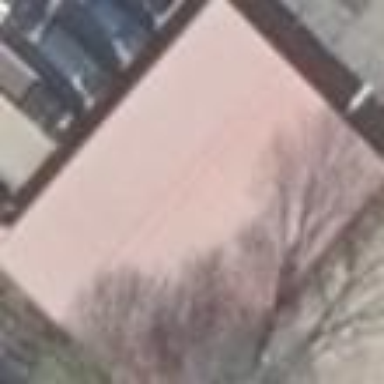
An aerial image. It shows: Commercial building with gabled roof.